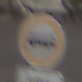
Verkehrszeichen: VerbotKraftomnibusse
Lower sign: PersonengruppenFrei2
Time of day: MorningAfternoon
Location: Outdoor (Urban)
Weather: Clear
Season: NotSpecified
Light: Natural